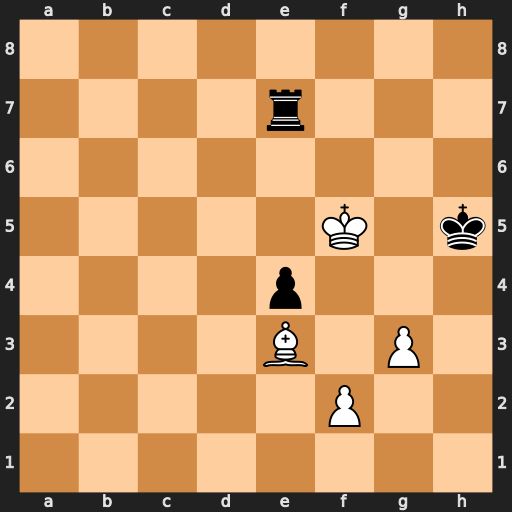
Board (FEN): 8/4r3/8/5K1k/4p3/4B1P1/5P2/8
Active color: w
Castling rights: -
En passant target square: -
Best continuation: g4+ Kh4 Bg5+ Kh3 Bxe7